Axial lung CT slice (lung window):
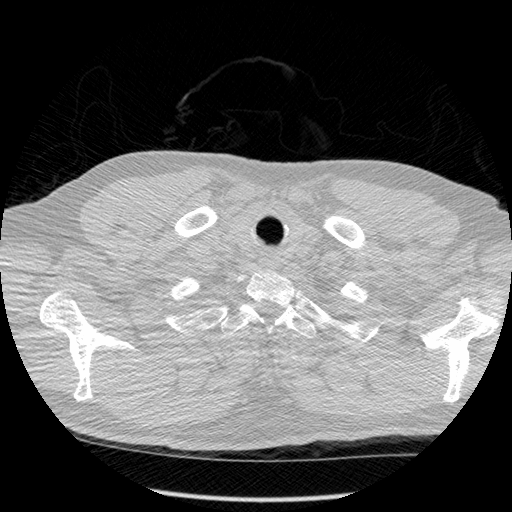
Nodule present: no